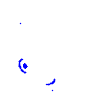
Particle: electron